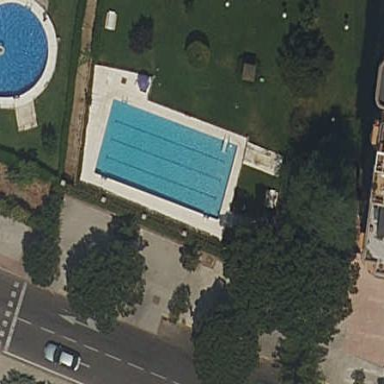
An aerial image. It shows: Swimming pool located in leisure land.